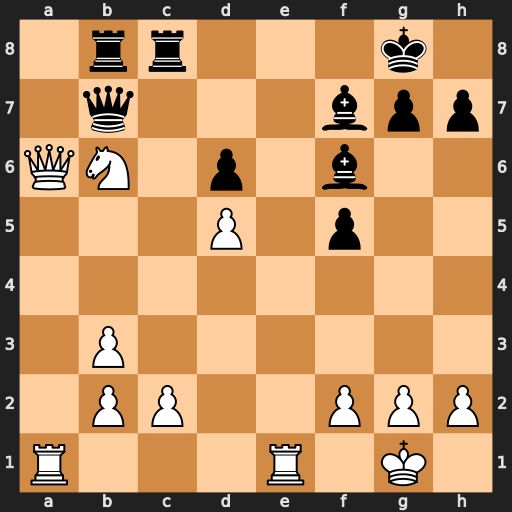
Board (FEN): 1rr3k1/1q3bpp/QN1p1b2/3P1p2/8/1P6/1PP2PPP/R3R1K1
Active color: w
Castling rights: -
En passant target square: -
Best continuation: Qxb7 Rxb7 Nxc8